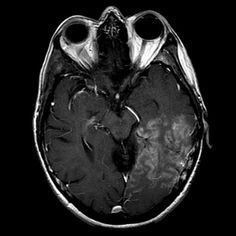
Label: glioma